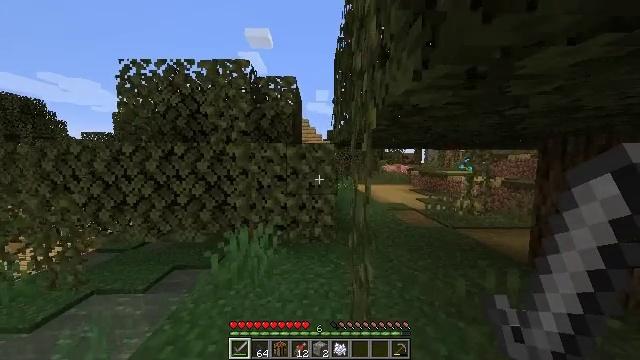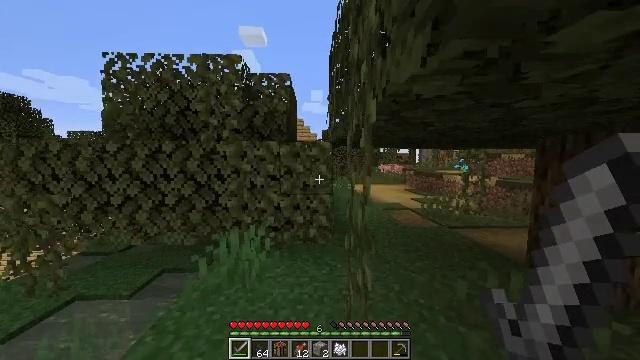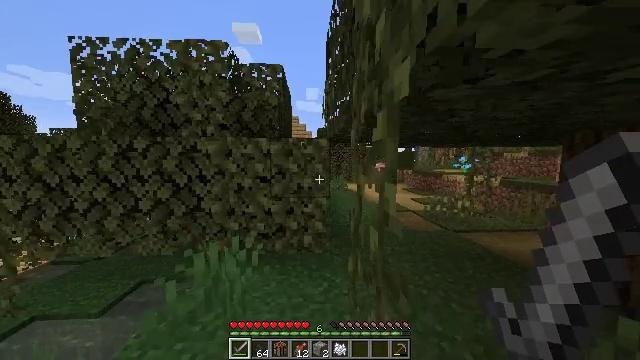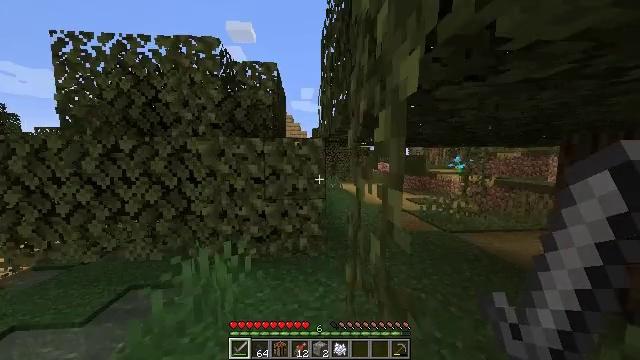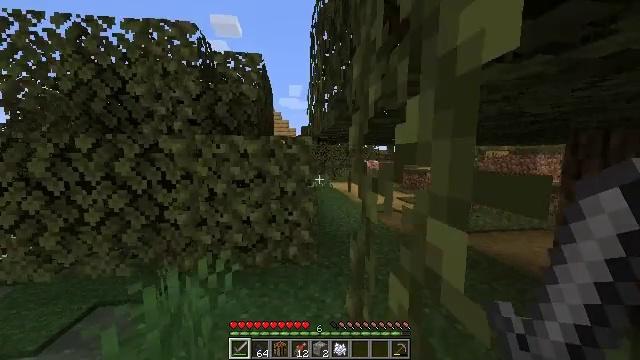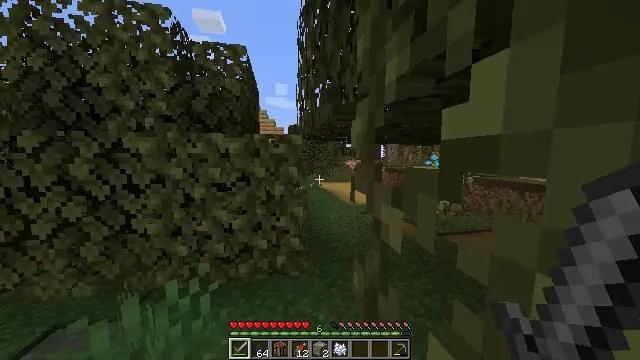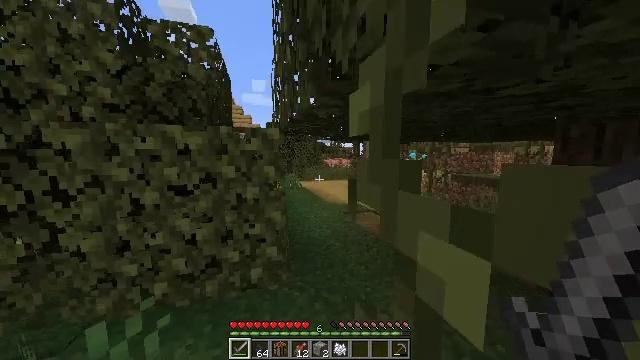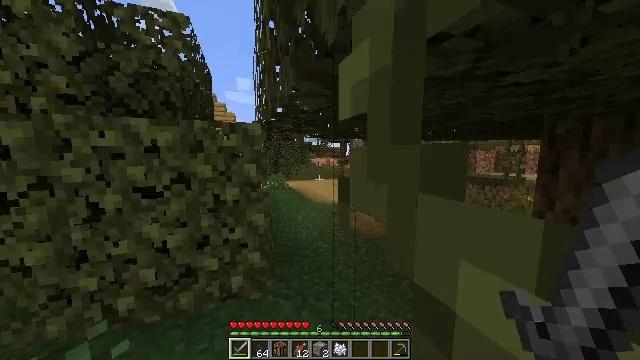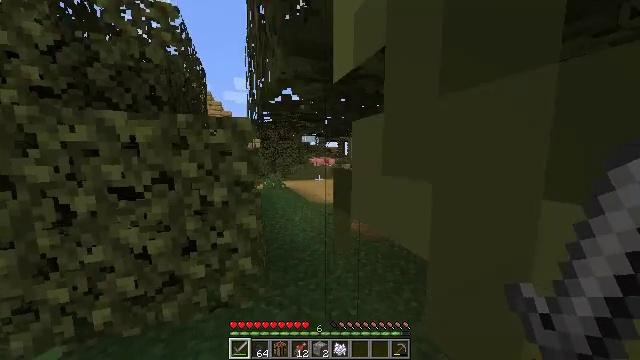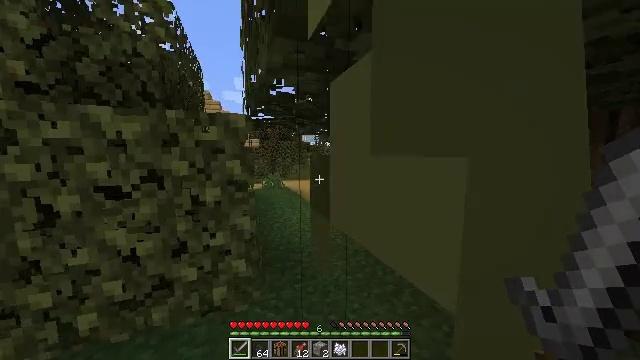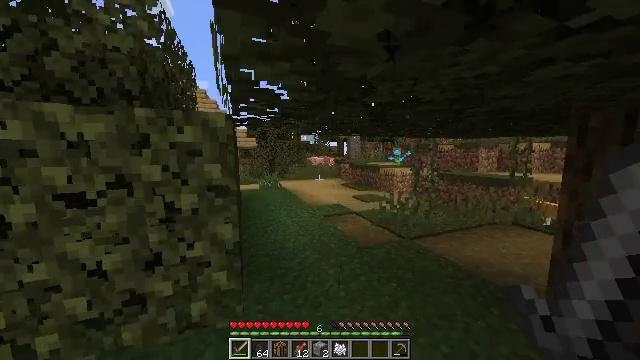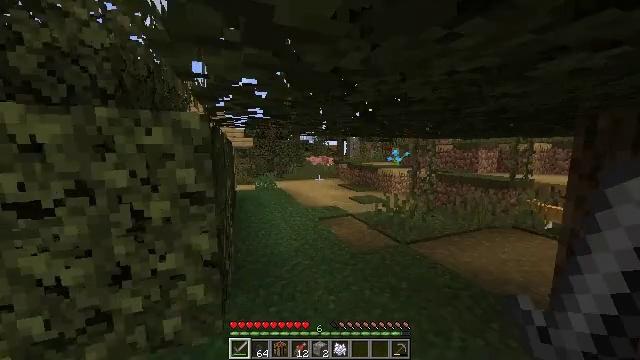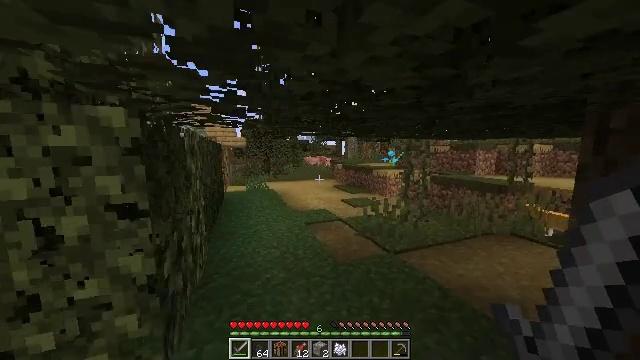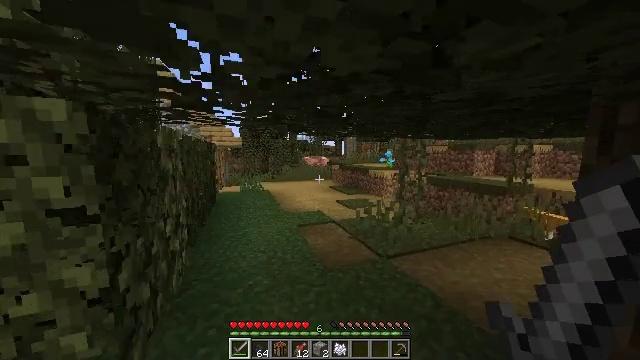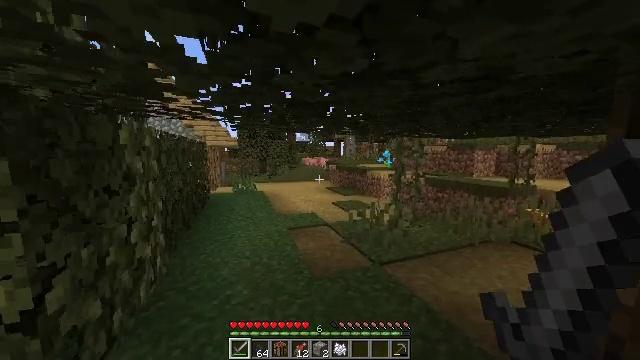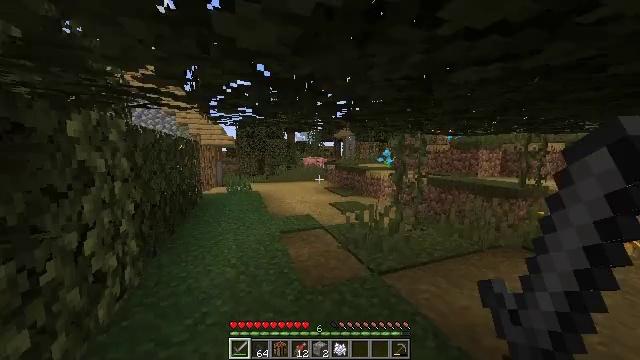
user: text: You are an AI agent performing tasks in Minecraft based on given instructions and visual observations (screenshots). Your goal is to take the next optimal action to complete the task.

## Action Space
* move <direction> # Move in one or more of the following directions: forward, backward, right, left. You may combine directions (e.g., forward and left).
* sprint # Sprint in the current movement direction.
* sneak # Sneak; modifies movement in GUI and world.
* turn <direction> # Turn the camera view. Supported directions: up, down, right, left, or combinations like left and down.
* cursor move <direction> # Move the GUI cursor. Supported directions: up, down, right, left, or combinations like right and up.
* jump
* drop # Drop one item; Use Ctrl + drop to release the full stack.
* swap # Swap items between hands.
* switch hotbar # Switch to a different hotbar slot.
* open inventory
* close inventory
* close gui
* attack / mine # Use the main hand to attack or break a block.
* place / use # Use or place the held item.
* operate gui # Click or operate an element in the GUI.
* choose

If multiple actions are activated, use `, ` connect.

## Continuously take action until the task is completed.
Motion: motion action
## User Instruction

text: Destroy the yellow bed to recycle it.
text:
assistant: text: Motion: move forward, turn right
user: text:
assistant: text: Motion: move forward, turn right
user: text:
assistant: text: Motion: move forward, turn right
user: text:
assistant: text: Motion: move forward, turn right
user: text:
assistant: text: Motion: move forward, turn right
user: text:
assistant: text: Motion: move forward, turn right
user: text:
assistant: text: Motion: move forward, turn right
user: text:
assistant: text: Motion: move forward
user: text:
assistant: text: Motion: move forward and move right
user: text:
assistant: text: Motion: move forward and move right
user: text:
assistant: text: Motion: move forward and move right
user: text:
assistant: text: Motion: move forward and move right
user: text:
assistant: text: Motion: move forward and move right
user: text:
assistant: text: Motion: move forward
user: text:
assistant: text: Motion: move forward
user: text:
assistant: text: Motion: move forward, turn left
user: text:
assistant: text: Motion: move forward, turn left
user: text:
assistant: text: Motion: move forward, turn left
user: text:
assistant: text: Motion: move forward, turn left
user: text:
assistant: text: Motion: move forward, turn left
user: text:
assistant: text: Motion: move forward, turn left
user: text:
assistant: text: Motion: move forward, turn left
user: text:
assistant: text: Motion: move forward
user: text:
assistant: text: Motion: move forward
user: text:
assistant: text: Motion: move forward
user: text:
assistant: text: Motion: move forward
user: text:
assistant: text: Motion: move forward
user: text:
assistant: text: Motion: move forward
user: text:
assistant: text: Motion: move forward
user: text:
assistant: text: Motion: move forward